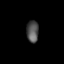
Tissue: lung
Cell type: Myeloid cells
Senescence score: 0.2181
Nuclear area (px): 260
Mean DAPI intensity: 80.823